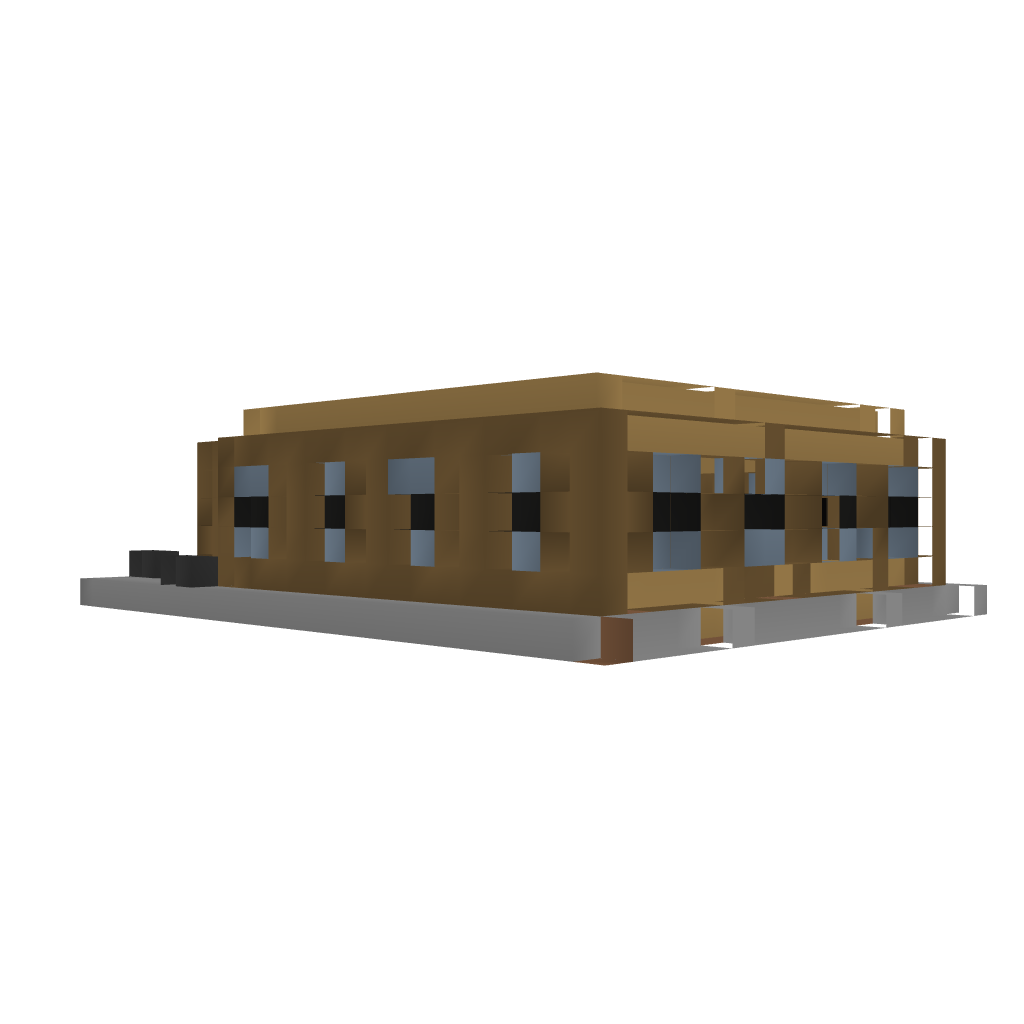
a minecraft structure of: Small Medieval House